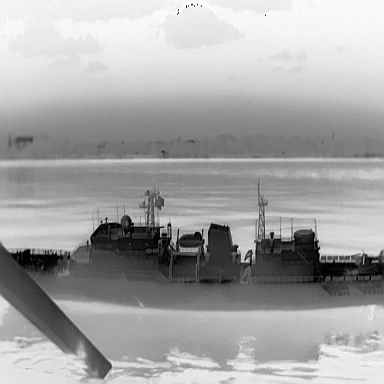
There is a warship in the infrared image.